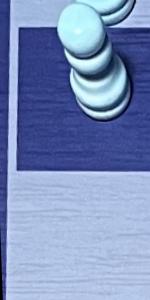
Label: Empty